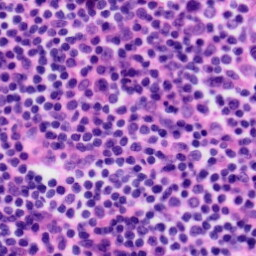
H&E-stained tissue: Tonsil